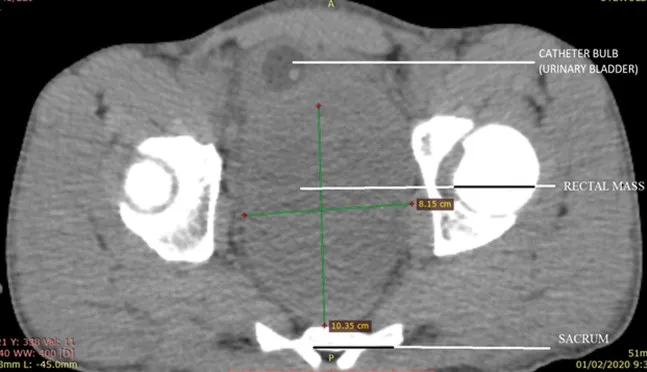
axial view of the pelvis at the level of the hip joint further demonstrating the pelvic mass, inseparable from the rectum and completely obliterating its lumen while displacing the urinary bladder anterolaterally.
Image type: radiology (ct)